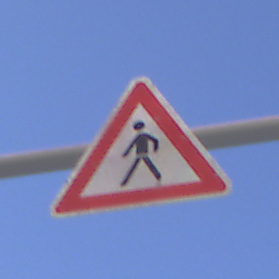
Verkehrszeichen: FussgaengerRechts
Umgebung: Outdoor, Nature
Tageszeit: MorningAfternoon
Wetter: Clear
Licht: Natural
Jahreszeit: NotSpecified
Kontrast: HighContrast